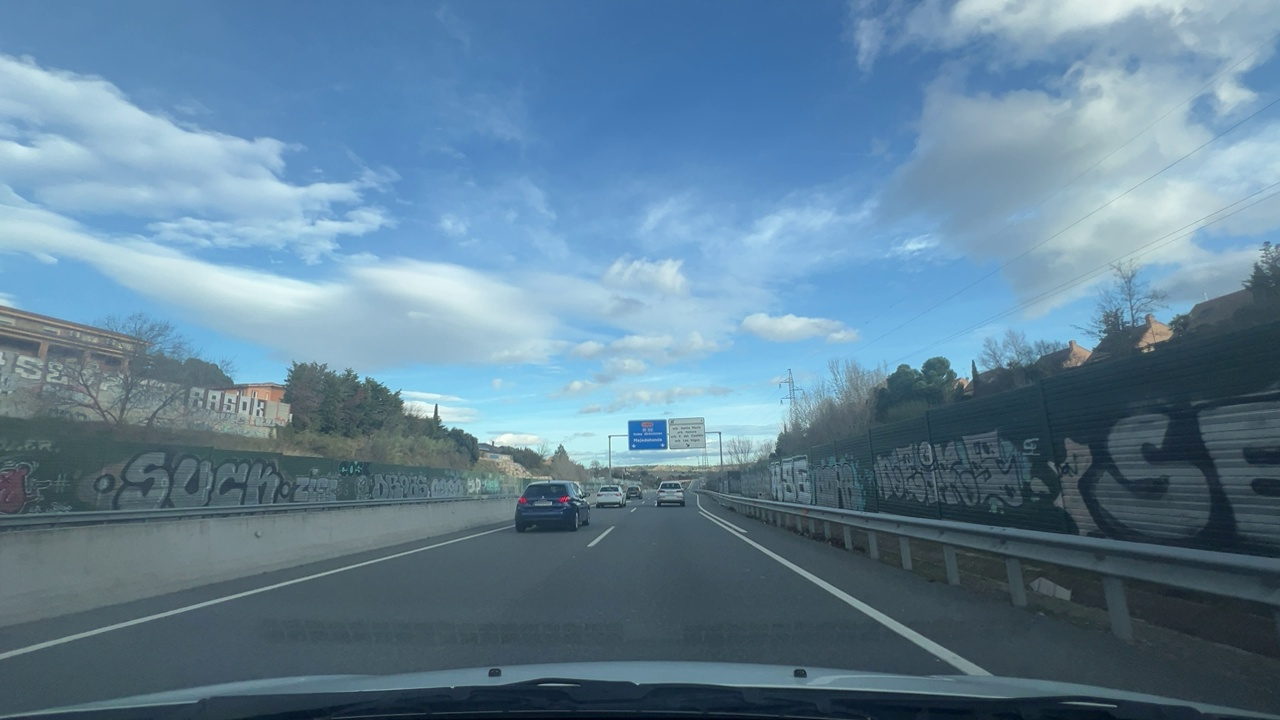
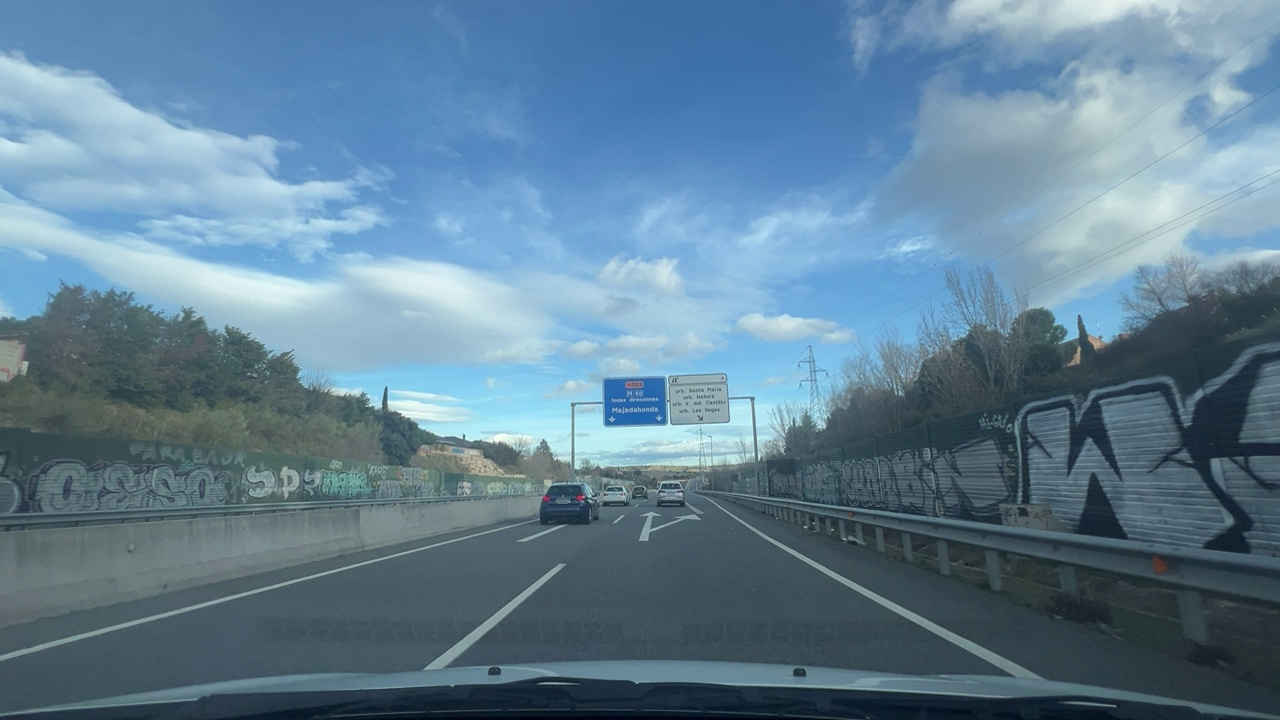
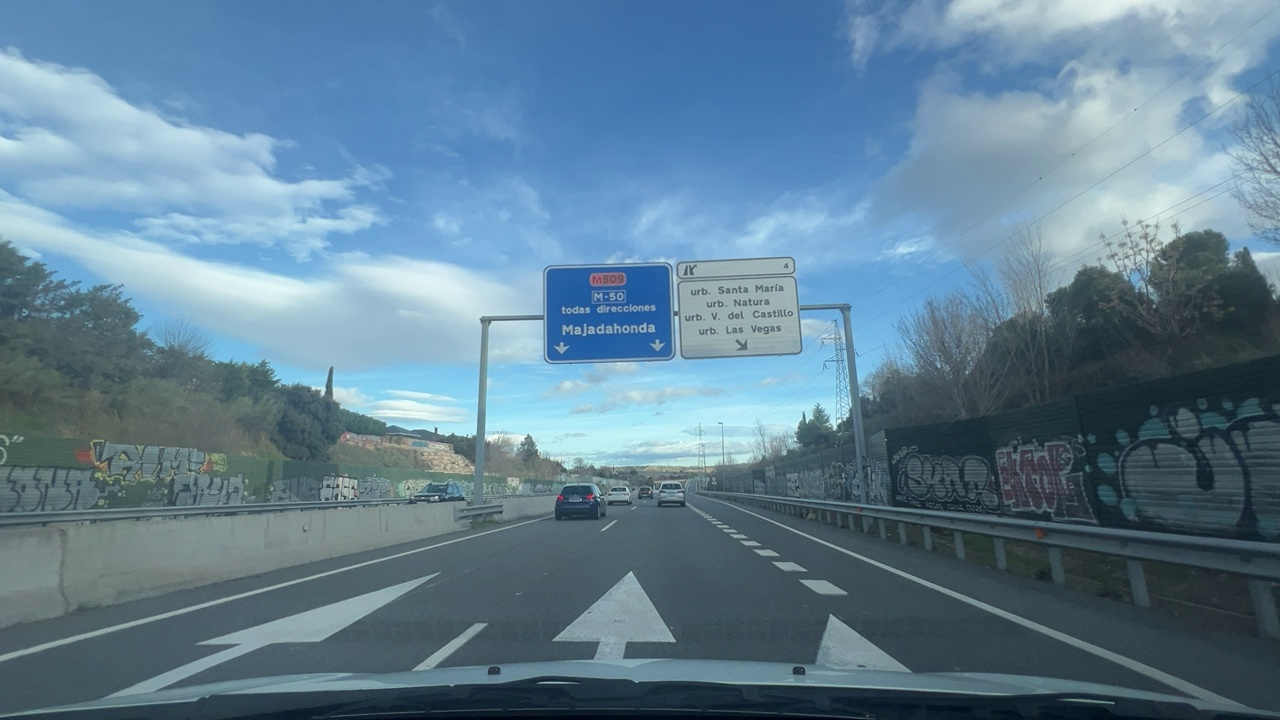
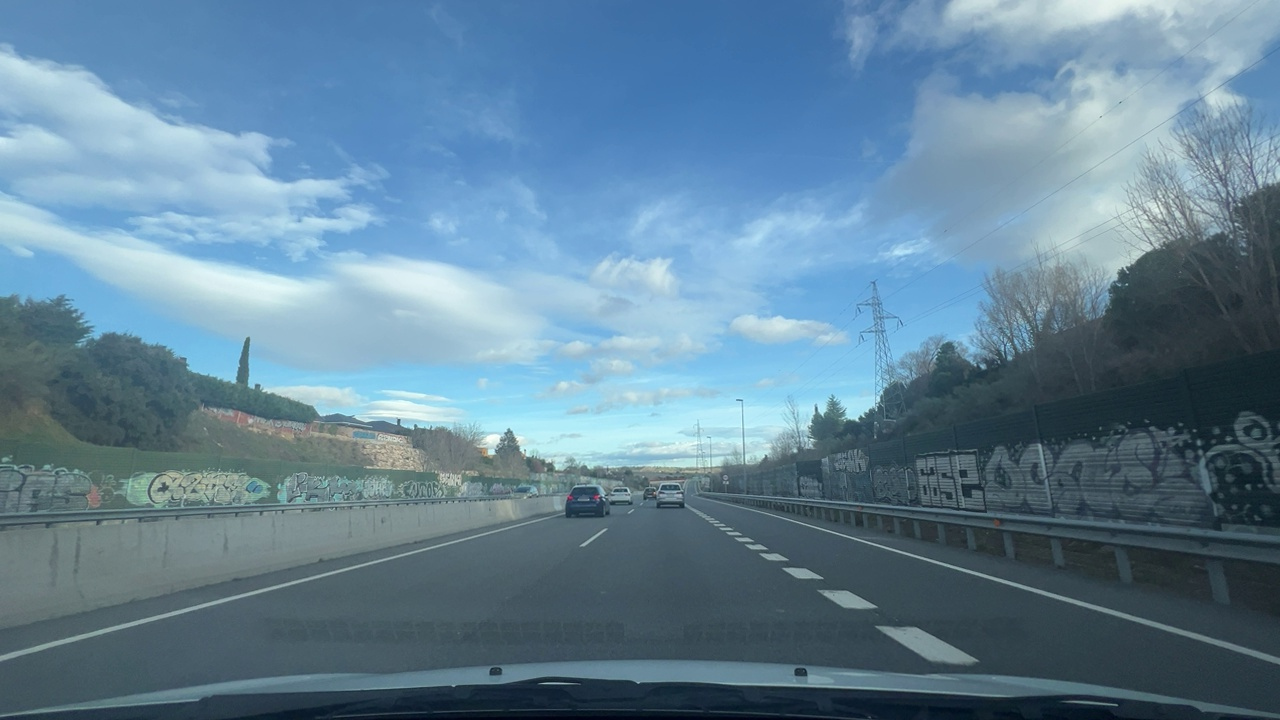
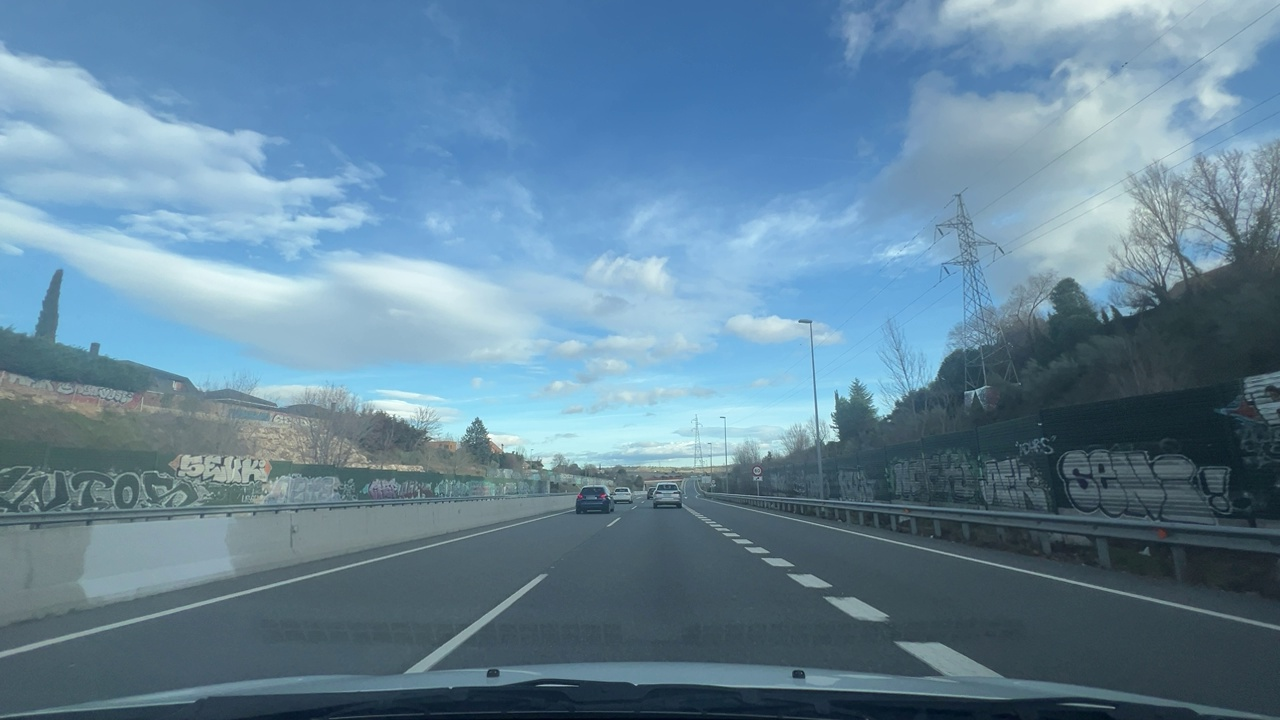
Situation: empty
Question: Are speed bumps, crosswalks, or construction-related obstacles present in the ego lane?
Answer: No
Reasoning: There are no speed bumps, crosswalks, or construction-related obstacles present in the ego lane

Situation: empty
Question: Do you observe any red traffic light regulating the ego lane?
Answer: No
Reasoning: There are no traffic lights visible the ego lane

Situation: empty
Question: Is the ego vehicle positioned in a dedicated right-turn lane before the traffic light?
Answer: No
Reasoning: There are no traffic lights or right turn lanes visible

Situation: empty
Question: Is the ego vehicle positioned in a dedicated left-turn lane before the traffic light?
Answer: No
Reasoning: There are no traffic lights or left turn lanes visible